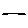
Label: line